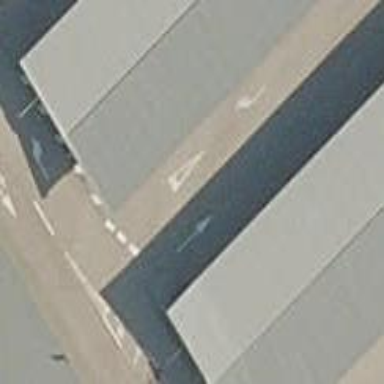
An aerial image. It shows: Asphalt parking aisle road for service vehicles.